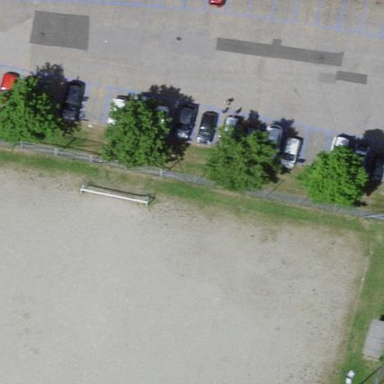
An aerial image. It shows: Parking area with surface.